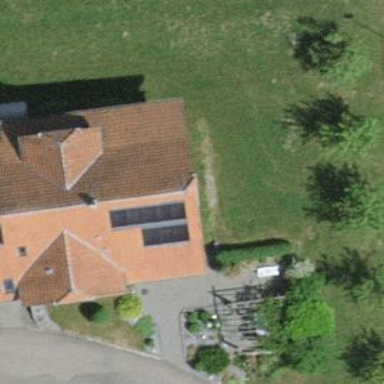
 consisting of solar photovoltaic panels."